Interaction volume radius: 5 \u00c5
Interaction volume height: 35 \u00c5
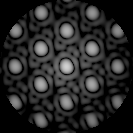
Disorder parameter: 0.01152